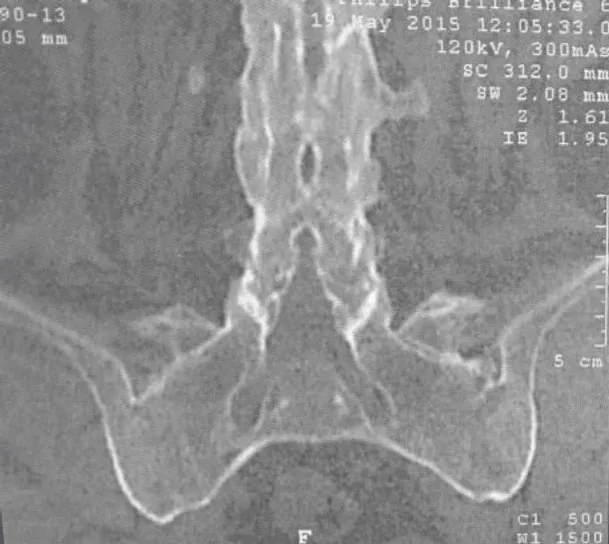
Frontal view of the sacroiliac joints showing sarcoiliitis grade 4 of Forestier.
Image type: radiology (ct)